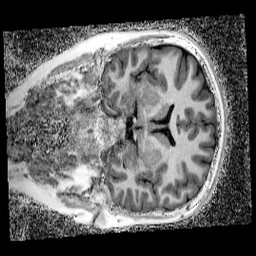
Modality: UNIT1_denoised
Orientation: coronal
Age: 11
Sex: male
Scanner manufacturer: siemens
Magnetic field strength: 3 T
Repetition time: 4 s
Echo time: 0.00299 s